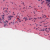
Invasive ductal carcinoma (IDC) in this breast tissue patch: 0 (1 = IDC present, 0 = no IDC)